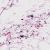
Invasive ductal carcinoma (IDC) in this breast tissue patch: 0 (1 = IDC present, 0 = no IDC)